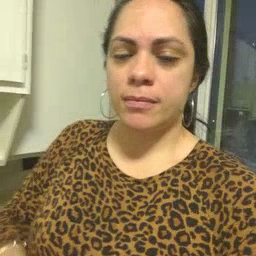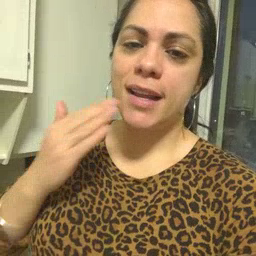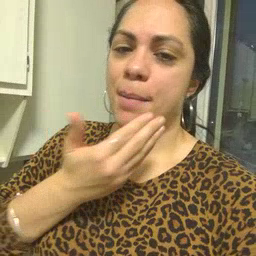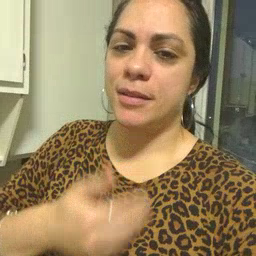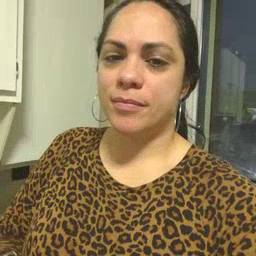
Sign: napkin